Question: Is it possible to load .ai files and open them programmatically?
This is what I have tried:
'''
- (IBAction)openDocument:(id)sender
{
QLPreviewController *previewController = [[QLPreviewController alloc] init];
[previewController setDataSource:self];
[previewController setDelegate:self];
[self presentModalViewController:previewController animated:YES];
}
- (NSInteger)numberOfPreviewItemsInPreviewController:(QLPreviewController *)controller
{
return 1;
}
- (id <QLPreviewItem>)previewController:(QLPreviewController *)controller previewItemAtIndex:(NSInteger)index
{
return [[NSBundle mainBundle] URLForResource:@"CNW EXPLODED1" withExtension:@"ai"];
}
'''
But the output is like this:

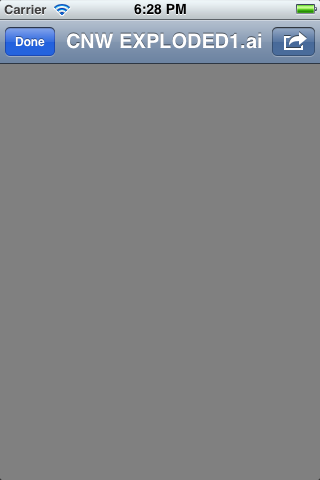
Answer: '''
- (IBAction)openDocument:(id)sender
{
QLPreviewController *previewController = [[QLPreviewController alloc] init];
[previewController setDataSource:self];
[previewController setDelegate:self];
[self presentModalViewController:previewController animated:YES];
}
- (NSInteger)numberOfPreviewItemsInPreviewController:(QLPreviewController *)controller
{
return 1;
}
- (id <QLPreviewItem>)previewController:(QLPreviewController *)controller previewItemAtIndex:(NSInteger)index
{
return [[NSBundle mainBundle] URLForResource:@"CNW EXPLODED1" withExtension:@"pdf"];
}
'''
## OUTPUT:

## This is working perfectly.. But i dont want to change the EXTENSION. Could anyone help me MORE please.
**
## UPDATED ANSWER:
'''
- (IBAction)openDocument:(id)sender
{
UIButton *button = (UIButton *)sender;
NSURL *URL = [[NSBundle mainBundle] URLForResource:@"CNW EXPLODED1" withExtension:@"ai"];
if (URL) {
// Initialize Document Interaction Controller
self.documentInteractionController = [UIDocumentInteractionController interactionControllerWithURL:URL];
// Configure Document Interaction Controller
[self.documentInteractionController setDelegate:self];
// Present Open In Menu
[self.documentInteractionController presentOpenInMenuFromRect:[button frame] inView:self.view animated:YES];
}
}
- (UIViewController *) documentInteractionControllerViewControllerForPreview: (UIDocumentInteractionController *) controller {
return self;
}
'''
## This is showing with menu options but with option BUMP. It works only in device
**